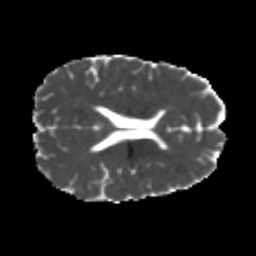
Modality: MD
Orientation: axial
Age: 24
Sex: male
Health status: healthy
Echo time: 0.074 s